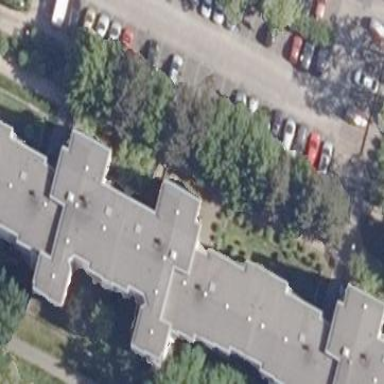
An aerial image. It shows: Apartment building with flat roof.